Question: I have a Ruby script that I inherited, where its reading a csv file containing "TV programs" that have a start time, and end time in this format:
'''
start_time = 20:00:00
end_time = 20:45:00
'''
The goal is to assign each TV program a "time-slot" (one of the following values) based on the start and end times:
'''
23:00:00 - 05:00:00 = Late Night = l
05:00:00 - 09:00:00 = Morning = m
09:00:00 - 17:00:00 = Day Time = d
17:00:00 - 20:00:00 = Evening = e
20:00:00 - 23:00:00 = Prime = p
'''
Right now I have a giant if/else statement that is about 100 lines of Ruby Code:
'''
if(start_time >= 50000 && start_time < 90000) #start time is between 5 and 9 am
if(end_time <= 90000)
@timeSlot = ["Morning"]
puts "timeSlot = [Morning]"
elsif(end_time <= 170000 && end_time > 90000)
@timeSlot = ["Morning", "Daytime"]
puts "timeSlot = [Morning, Daytime]"
elsif(end_time <= 200000 && end_time > 90000 && end_time > 170000)
@timeSlot =["Morning", "Daytime", "Evening"]
puts "timeSlot =[Morning, Daytime, Evening]"
elsif(end_time <= 230000 && end_time > 90000 && end_time > 170000 && end_time > 200000)
@timeSlot =["Morning", "Daytime", "Evening", "Prime"]
puts "timeSlot =[Morning, Daytime, Evening, Prime]"
else
@timeSlot =["Morning", "Daytime", "Evening", "Prime", "LateNight"]
puts "timeSlot =[Morning, Daytime, Evening, Prime, LateNight]"
end
elsif (start_time >= 90000 && start_time < 170000)
.........
........
end
'''
Im trying to change the implementation so the code is easy to maintain and extend and read.
My first try at this problem was to solve it visually using a matrix in excel as shown.

This is the problem displayed visually. Now the question is how to do this in code in an efficient way?
Any advice is welcome
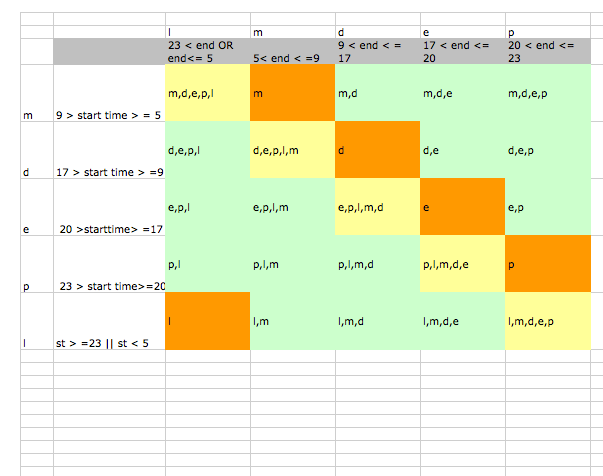
Answer: One more variant...
'''
require 'time'
RANGES = [
["00:00:00", "Late Night"],
["05:00:00", "Morning"],
["09:00:00", "Day Time"],
["17:00:00", "Evening"],
["20:00:00", "Prime"],
["23:00:00", "Late Night"]]
NBR_PERIODS = RANGES.size
LAST_PERIOD = NBR_PERIODS - 1
'''
'''
class TimesToList
def initialize
@ranges = []
RANGES.each { |r| @ranges << Time.strptime(r.first,"%H:%M:%S") }
end
def list_of_periods(start_time, end_time)
start_period = secs_to_period(Time.strptime(start_time, "%H:%M:%S"))
end_period = secs_to_period(Time.strptime(end_time, "%H:%M:%S"))
((start_time <= end_time) ? (start_period..end_period).to_a :
(start_period..LAST_PERIOD).to_a + (0..end_period).to_a).map {|p|
p == 0 ? LAST_PERIOD : p}.uniq.sort.map {|p| RANGES[p].last}
end
private
def secs_to_period(t) NBR_PERIODS.times {|i|
return i if i == LAST_PERIOD or t < @ranges[i+1]}
end
end
'''
'''
TimesToList.new.list_of_periods("23:48:00", "10:15:00")
# => ["Morning", "Day Time", "Late Night"]
'''